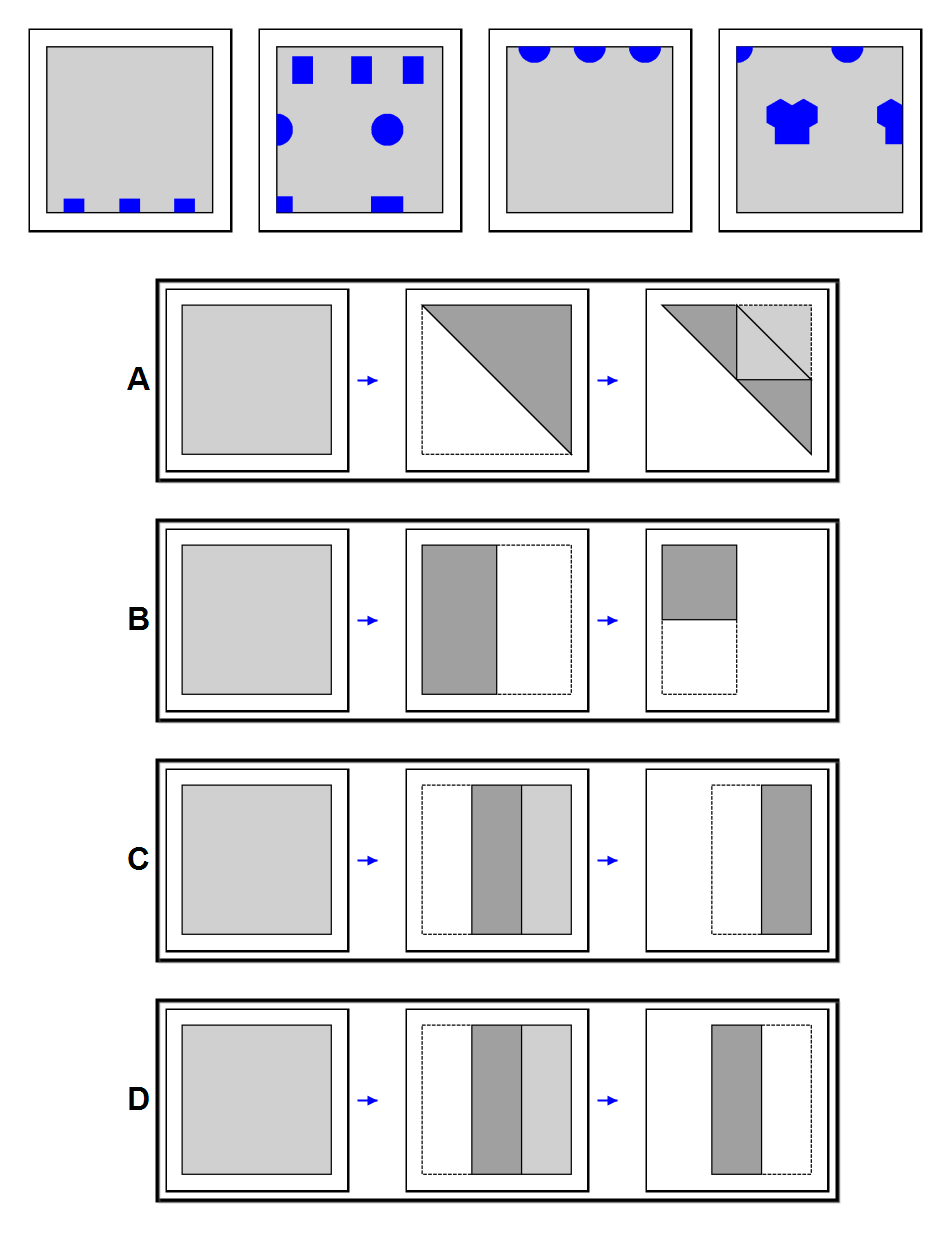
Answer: D